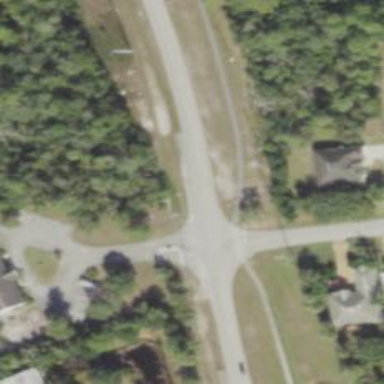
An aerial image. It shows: Road with stop sign.